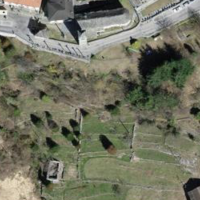
EUNIS habitat code: 54
Species observed at this site:
Primula vulgaris